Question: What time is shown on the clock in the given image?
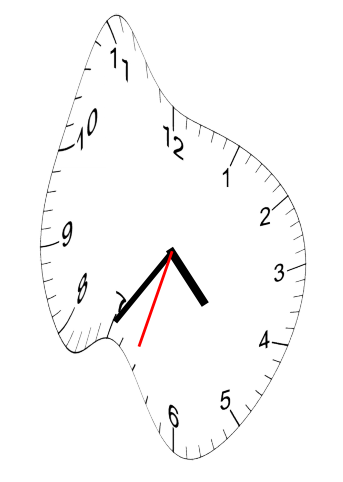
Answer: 04:35:33